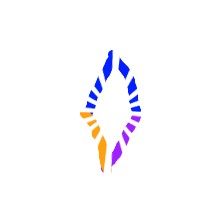
Shape: rhombus